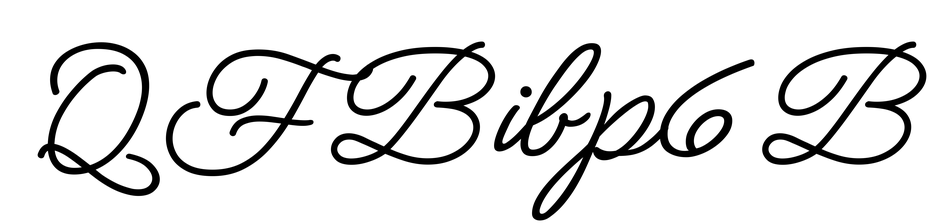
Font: MeowScript-Regular